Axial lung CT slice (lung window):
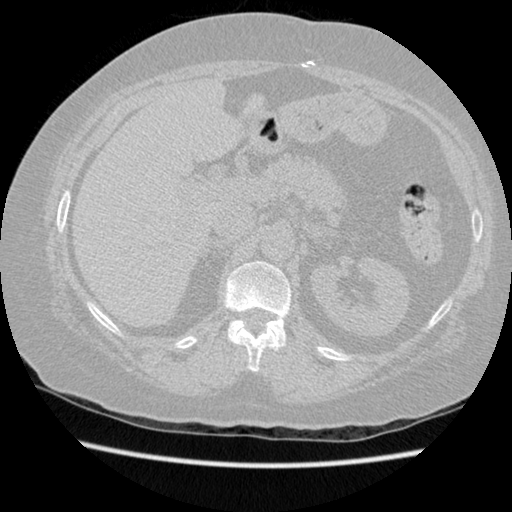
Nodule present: no